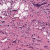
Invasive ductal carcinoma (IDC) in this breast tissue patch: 1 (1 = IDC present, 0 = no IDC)